Aerial crown-view tile of a tropical tree (Barro Colorado Island, Panama), acquired 20241112:
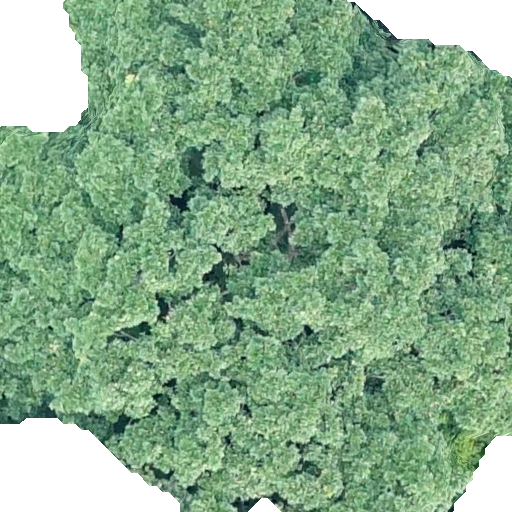
Species: Ficus obtusifolia
GBIF accepted scientific name: Ficus obtusifolia
Crown area: 441.856 m²